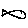
Label: fish